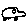
Label: car